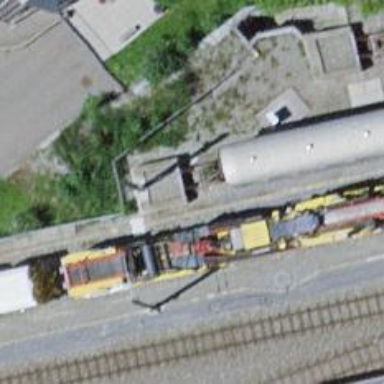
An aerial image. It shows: Railway buffer stop.